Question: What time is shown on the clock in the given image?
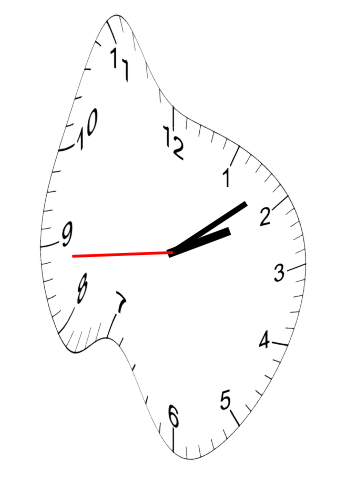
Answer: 02:08:44